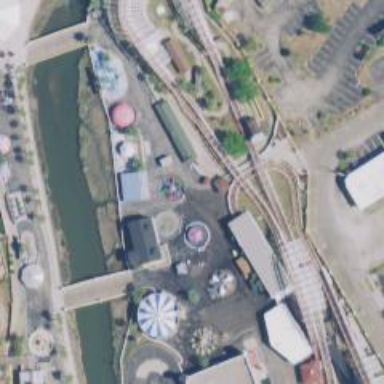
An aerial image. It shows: Train attraction on railway.